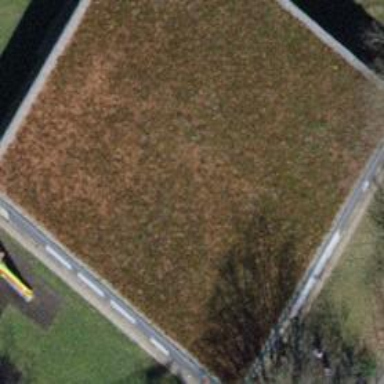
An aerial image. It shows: Kindergarten with flat roof.